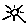
Label: sun